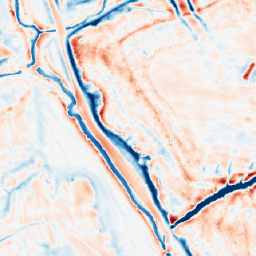
Category: edge_preserving
Decomposition family: bilateral
Decomposition parameters: d: 21
sigma_color: 50
sigma_space: 75
Upsampling method: nearest
Upsampling parameters: scale: 2
Upsampling scale: 2